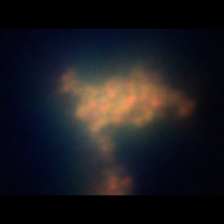
Taxon: Unknown_detritus
Group: Unknown